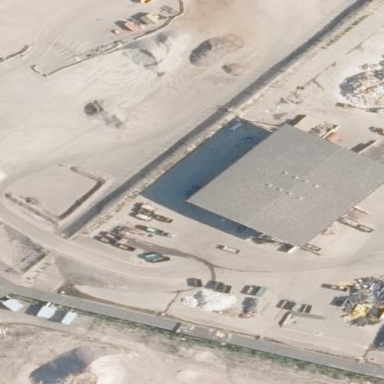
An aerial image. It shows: Utility building.